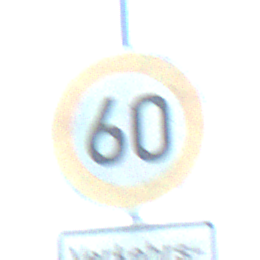
Verkehrszeichen: Geschwindigkeit60
Zusatzzeichen unten: HinweisGeaenderteVorfahrtVerkehrsfuehrungVerkehrsregelung2
Umgebung: Outdoor, Special
Tageszeit: MorningAfternoon
Wetter: Clear
Licht: Natural
Jahreszeit: NotSpecified
Kontrast: HighContrast